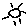
Label: sun